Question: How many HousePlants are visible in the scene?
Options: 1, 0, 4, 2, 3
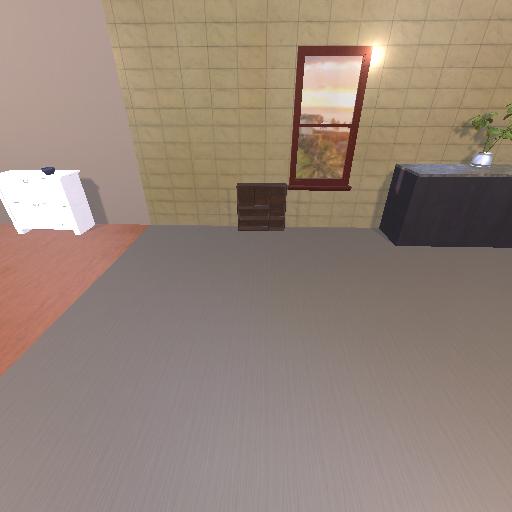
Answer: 1